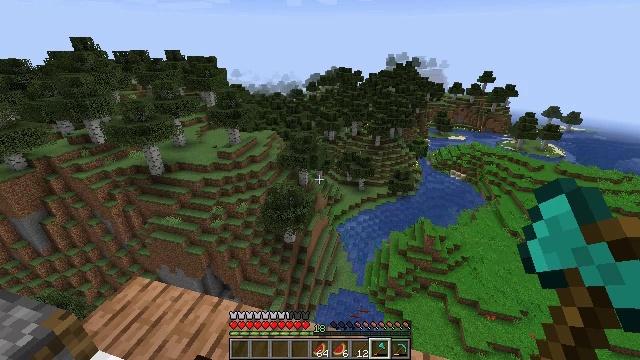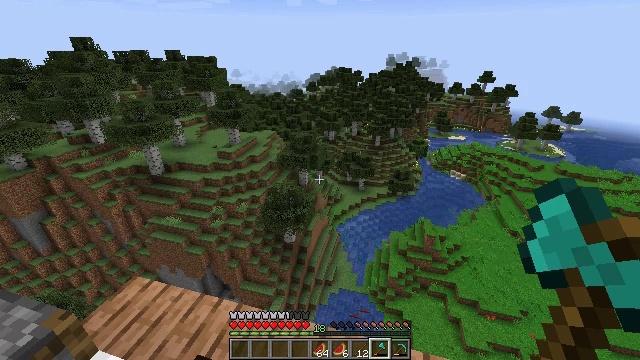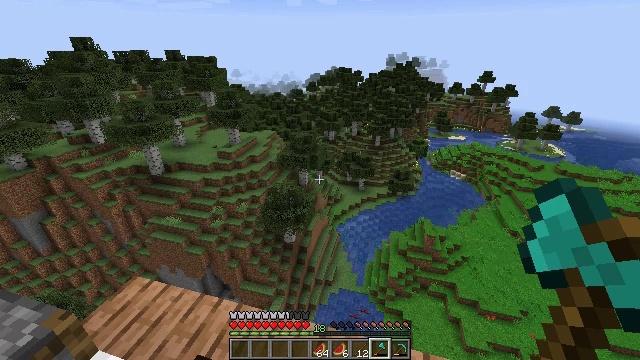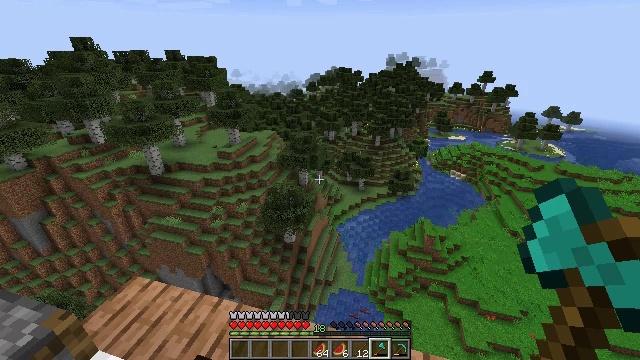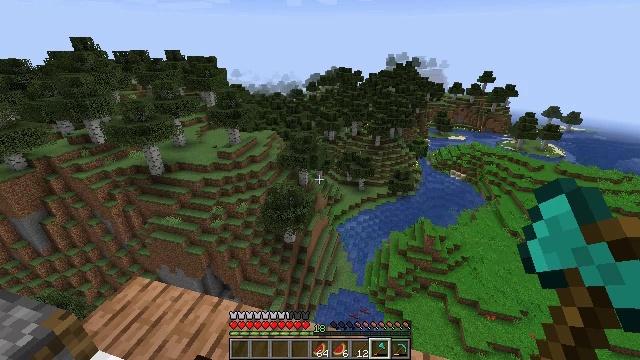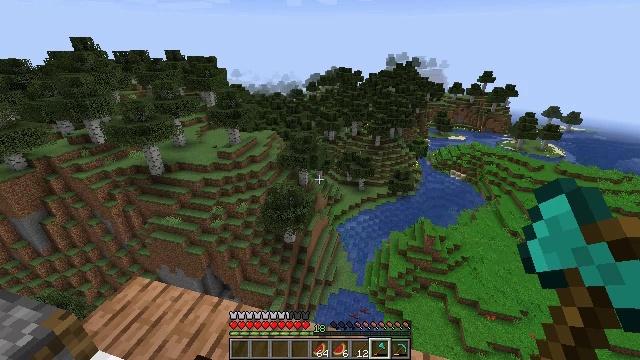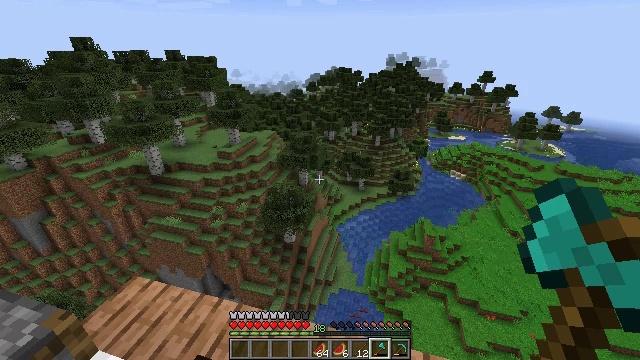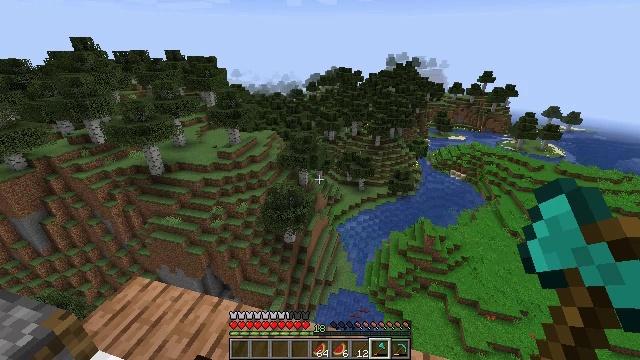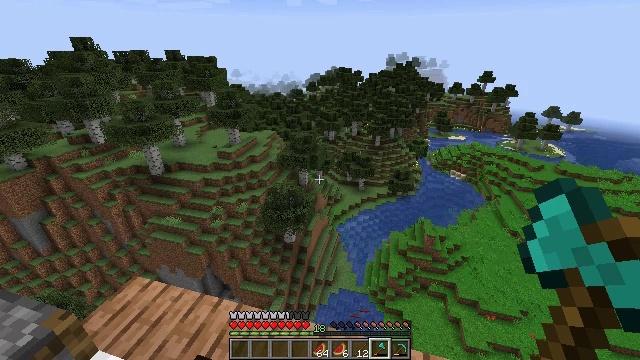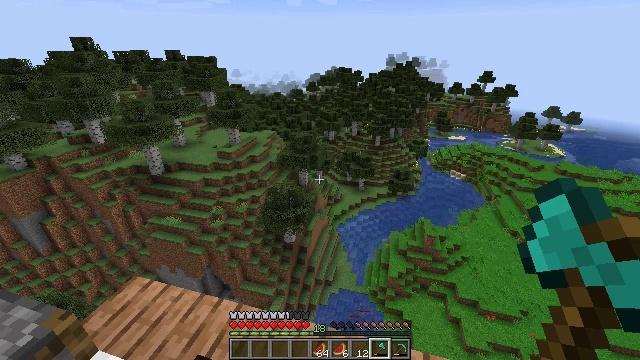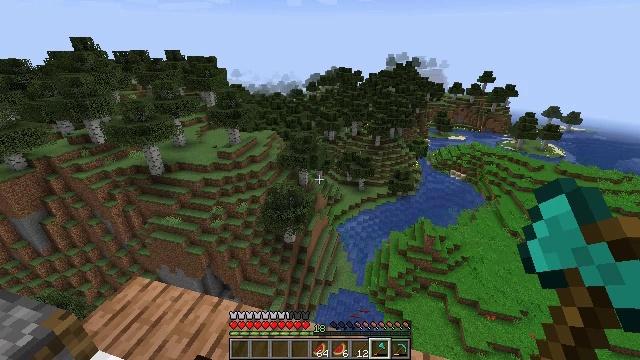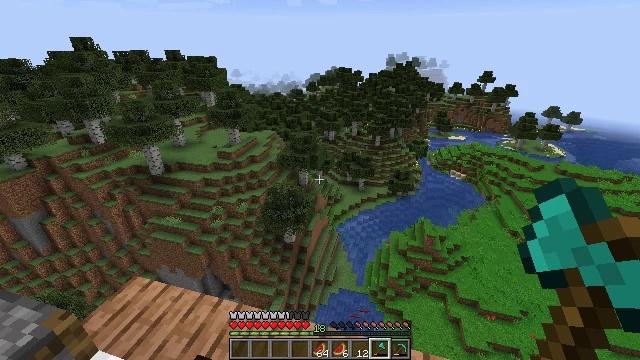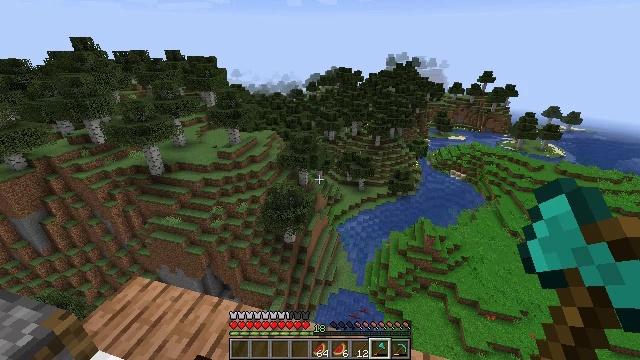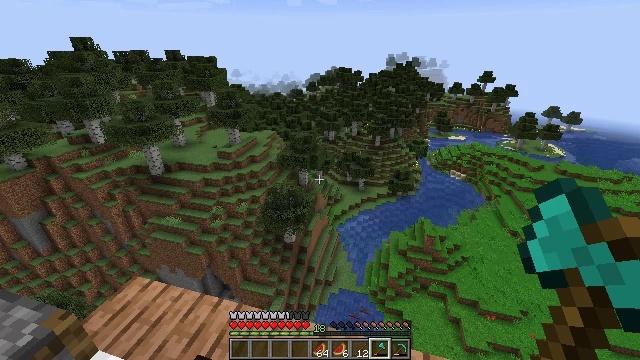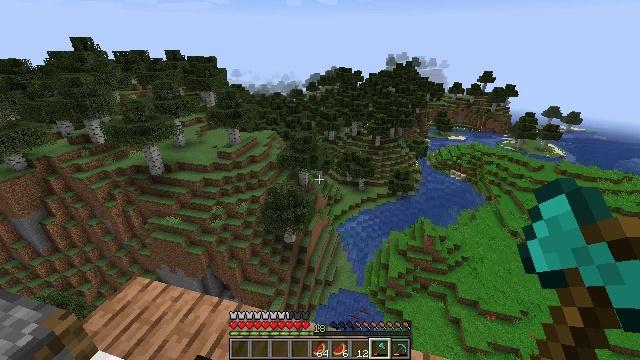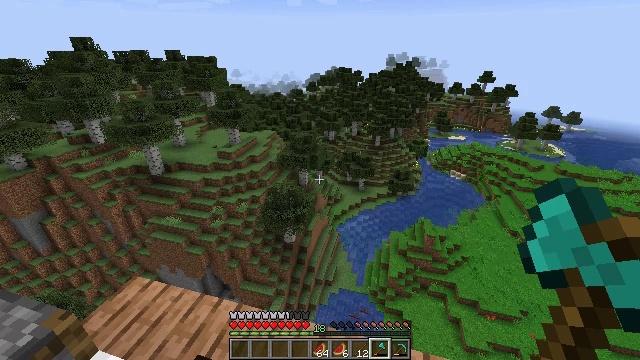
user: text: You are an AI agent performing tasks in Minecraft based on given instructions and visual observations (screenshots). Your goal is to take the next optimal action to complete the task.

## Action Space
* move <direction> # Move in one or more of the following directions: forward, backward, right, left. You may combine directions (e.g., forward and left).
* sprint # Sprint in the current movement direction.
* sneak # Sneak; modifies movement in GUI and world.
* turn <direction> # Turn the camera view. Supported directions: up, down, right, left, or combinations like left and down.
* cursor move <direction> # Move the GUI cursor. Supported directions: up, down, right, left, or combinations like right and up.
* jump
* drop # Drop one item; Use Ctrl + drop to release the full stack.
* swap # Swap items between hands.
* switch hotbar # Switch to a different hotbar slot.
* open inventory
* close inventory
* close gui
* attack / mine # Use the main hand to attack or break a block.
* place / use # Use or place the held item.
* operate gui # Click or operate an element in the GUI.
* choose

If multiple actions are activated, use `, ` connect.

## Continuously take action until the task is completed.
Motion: motion action
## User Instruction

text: Smelt a cooked salmon using the furnace.
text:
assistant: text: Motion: no_op
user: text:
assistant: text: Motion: no_op
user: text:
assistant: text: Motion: no_op
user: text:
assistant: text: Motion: no_op
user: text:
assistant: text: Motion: no_op
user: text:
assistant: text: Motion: no_op
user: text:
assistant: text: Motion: no_op
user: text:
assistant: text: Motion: no_op
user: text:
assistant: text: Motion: no_op
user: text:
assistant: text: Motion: no_op
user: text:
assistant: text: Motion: no_op
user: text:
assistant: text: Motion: no_op
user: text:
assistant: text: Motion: no_op
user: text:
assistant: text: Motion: no_op
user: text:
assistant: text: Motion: no_op
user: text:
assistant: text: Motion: no_op
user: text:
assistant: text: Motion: no_op
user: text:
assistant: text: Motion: no_op
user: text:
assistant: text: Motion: no_op
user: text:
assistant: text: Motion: no_op
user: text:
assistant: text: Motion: no_op
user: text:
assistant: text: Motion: no_op
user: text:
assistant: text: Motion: no_op
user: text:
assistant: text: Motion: no_op
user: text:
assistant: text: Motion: no_op
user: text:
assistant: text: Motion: no_op
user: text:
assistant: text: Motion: no_op
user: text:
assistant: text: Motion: no_op
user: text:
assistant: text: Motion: no_op
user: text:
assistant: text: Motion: no_op